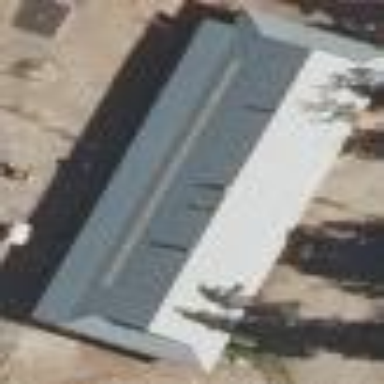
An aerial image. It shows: Stable building.